Field crop: maize
Growth stage: 2
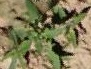
Species: atriplex